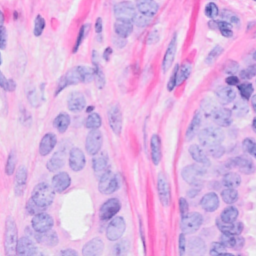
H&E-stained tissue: Breast